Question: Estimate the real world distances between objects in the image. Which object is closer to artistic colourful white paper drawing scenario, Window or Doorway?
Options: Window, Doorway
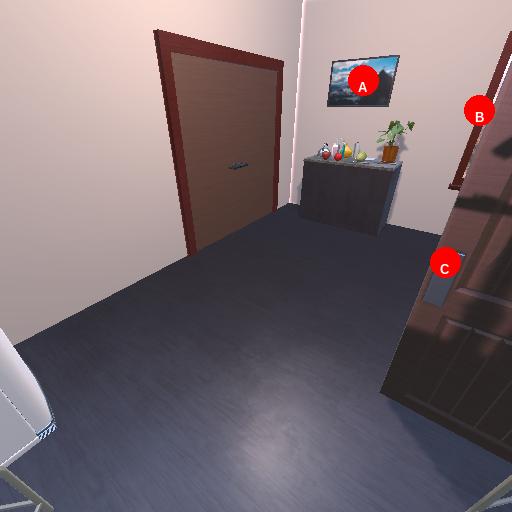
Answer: Window